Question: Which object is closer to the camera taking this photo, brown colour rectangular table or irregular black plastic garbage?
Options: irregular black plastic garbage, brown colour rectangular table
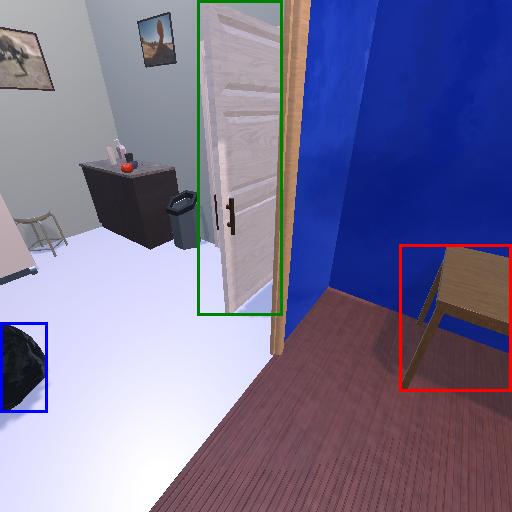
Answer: irregular black plastic garbage